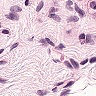
Metastatic tissue present: no